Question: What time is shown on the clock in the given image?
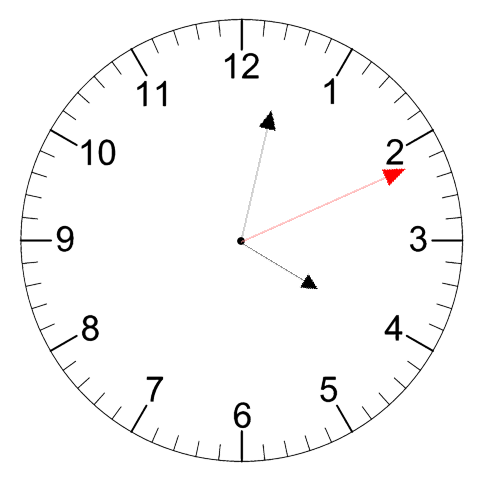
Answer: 04:02:11